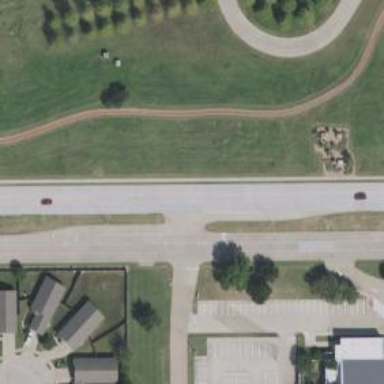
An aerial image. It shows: Secondary link road.